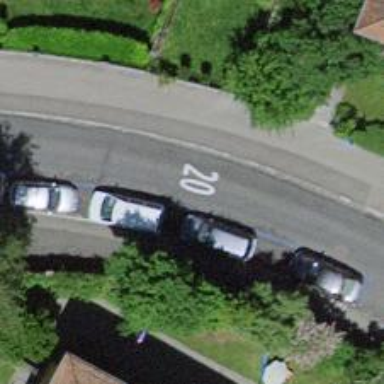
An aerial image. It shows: Residential road with sidewalks on both sides and parking lane on the right side.